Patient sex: F
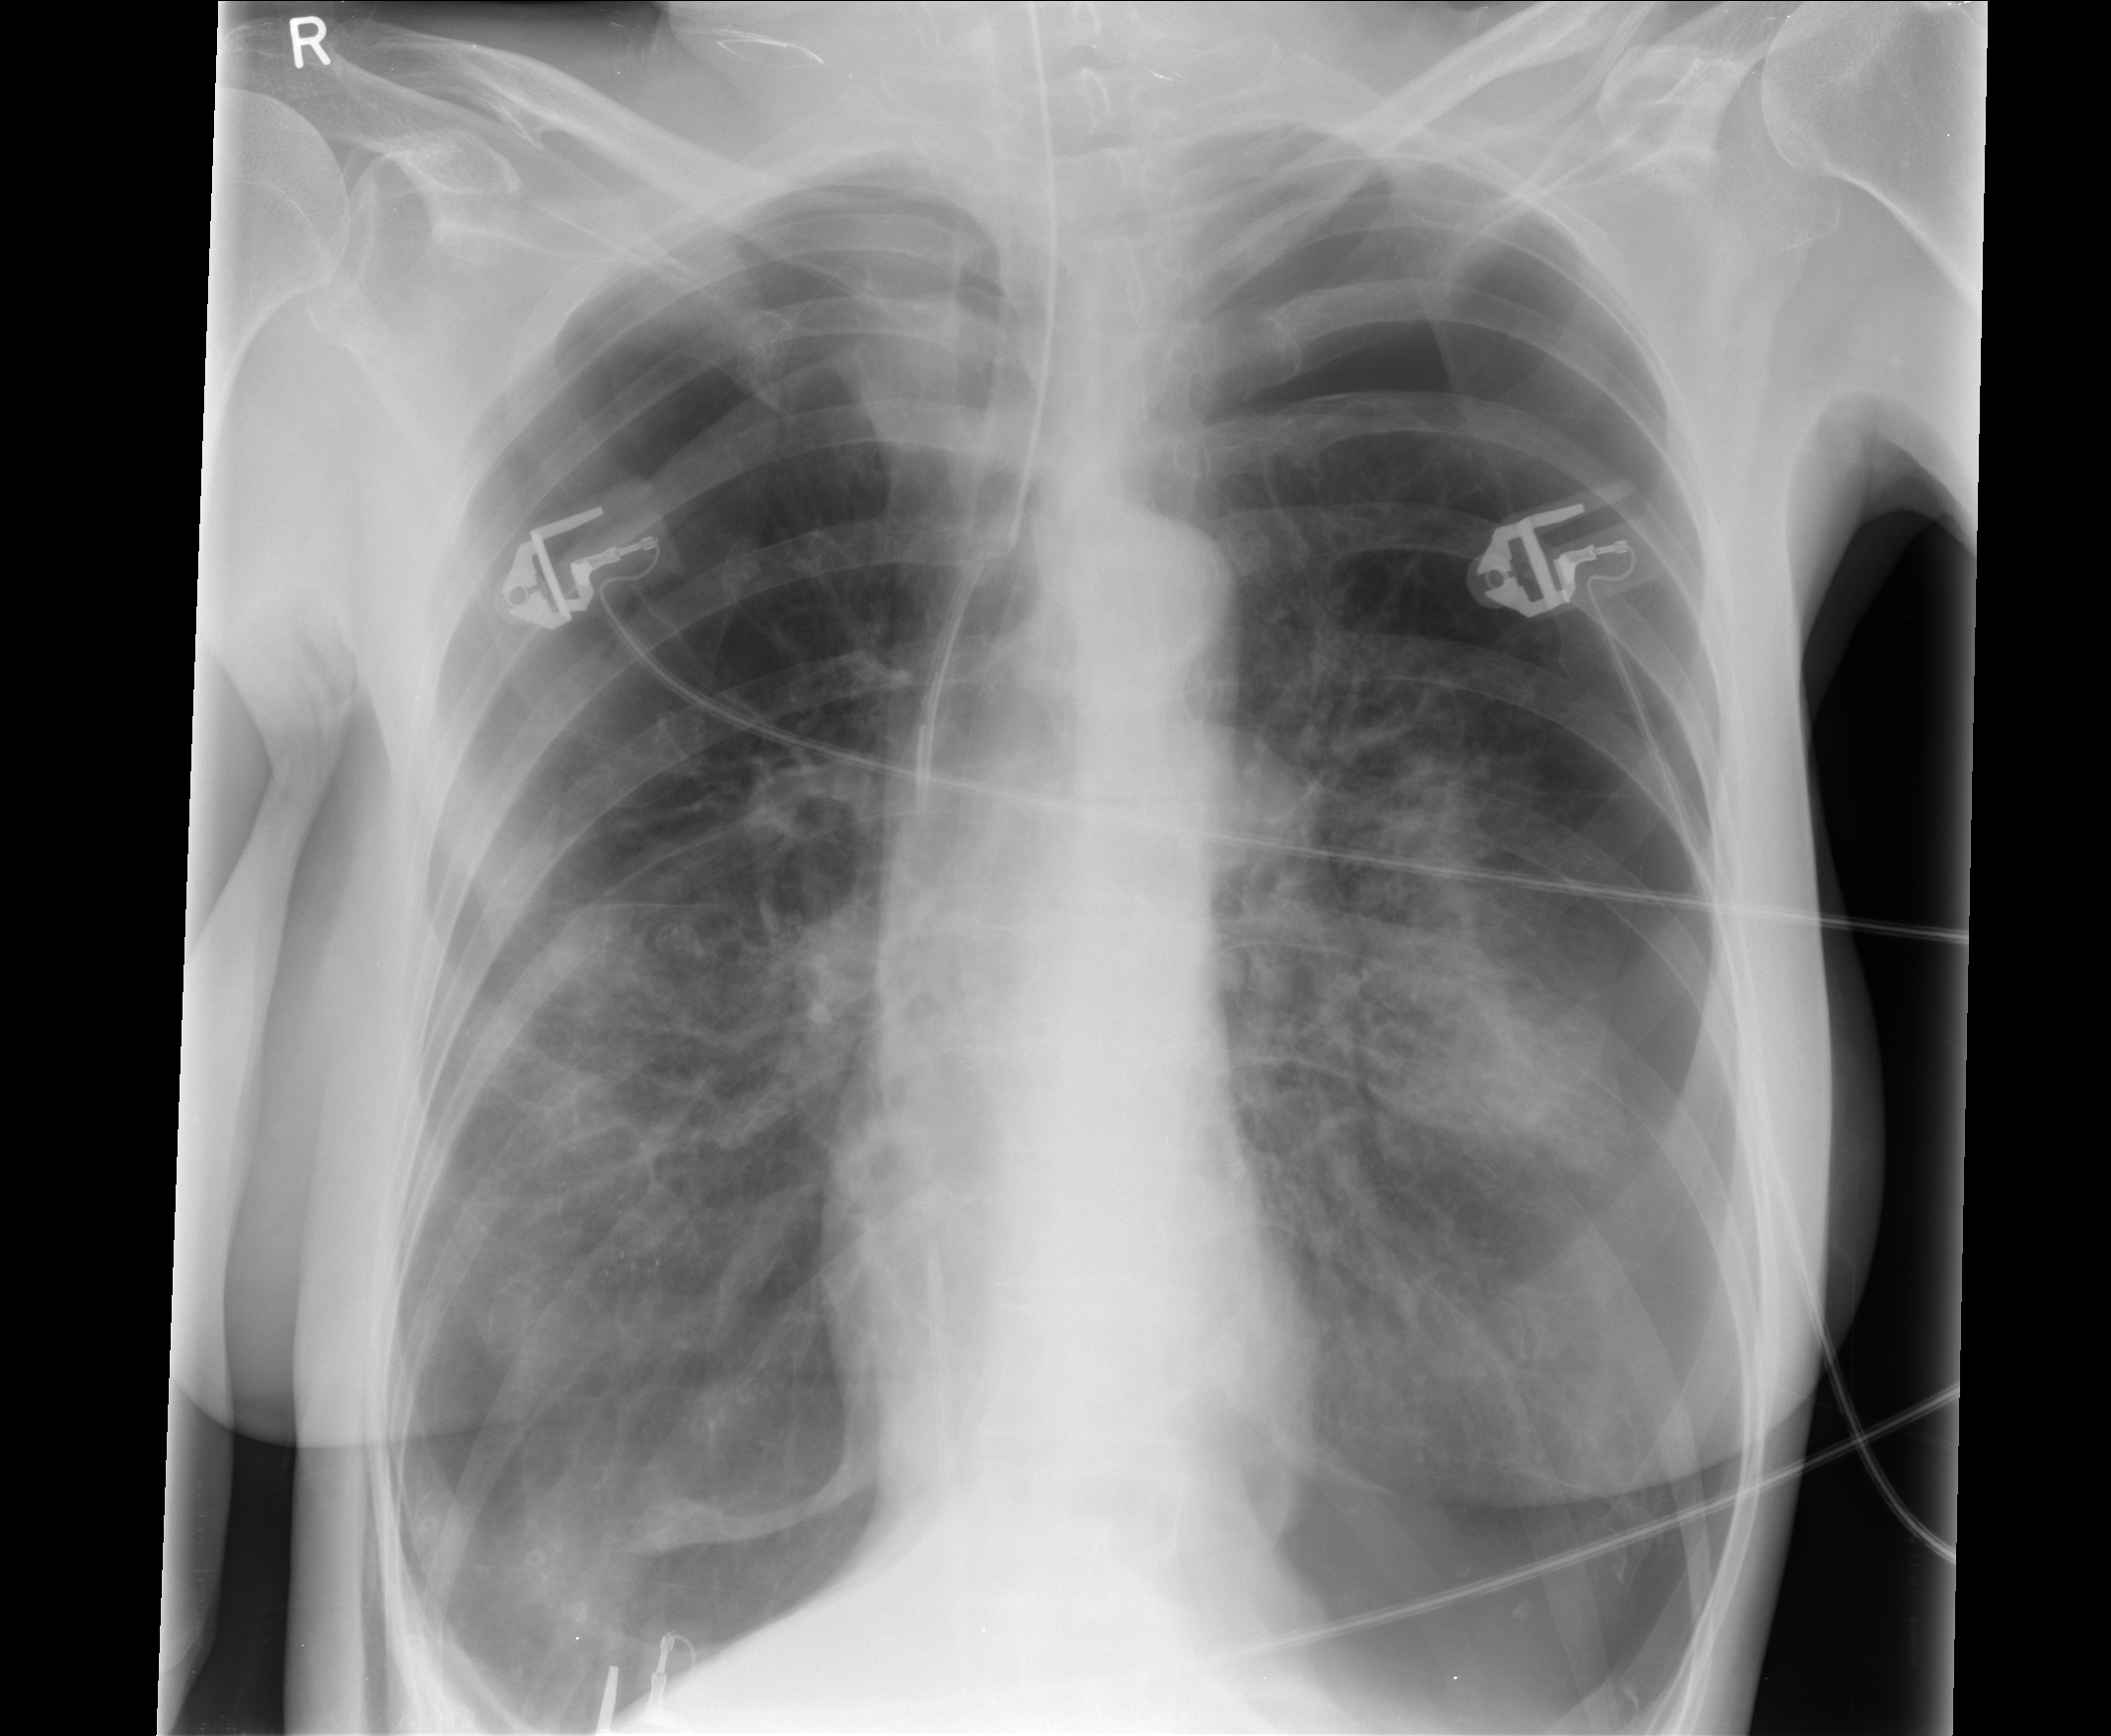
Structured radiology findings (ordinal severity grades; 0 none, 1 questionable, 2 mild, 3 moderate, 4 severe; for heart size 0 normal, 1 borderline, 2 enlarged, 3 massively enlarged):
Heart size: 0
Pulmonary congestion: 0
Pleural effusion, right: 0
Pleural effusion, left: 0
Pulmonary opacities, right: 2
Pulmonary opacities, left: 2
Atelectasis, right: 2
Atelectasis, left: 2